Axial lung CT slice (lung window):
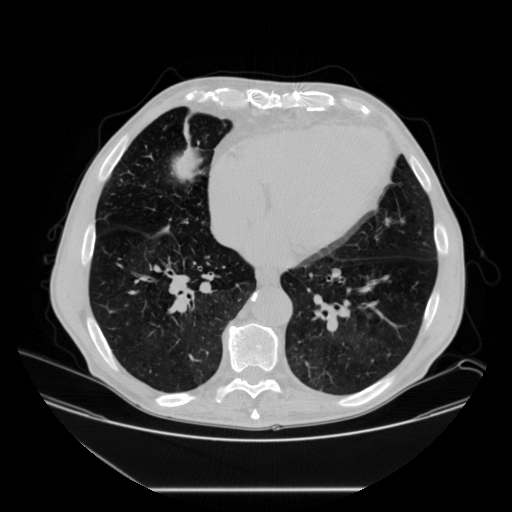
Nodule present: no